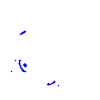
Particle: kaon